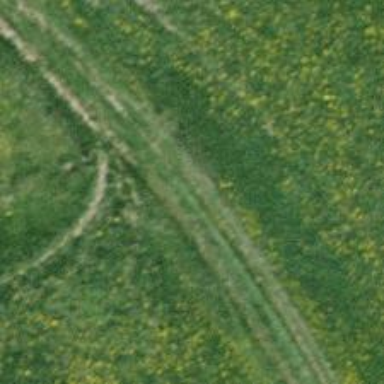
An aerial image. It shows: Track with grade 4 tracktype.